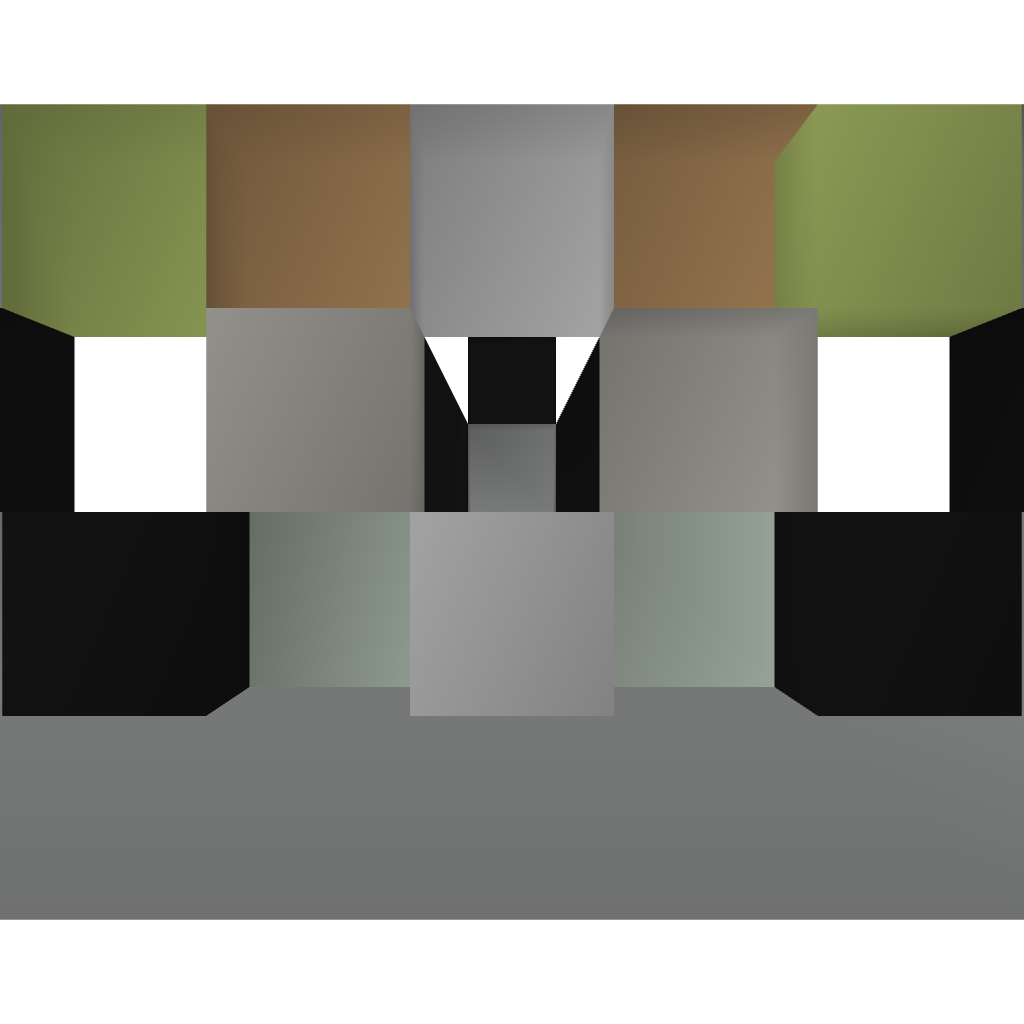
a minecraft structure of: Target Marker